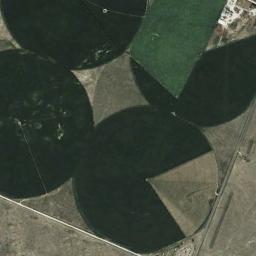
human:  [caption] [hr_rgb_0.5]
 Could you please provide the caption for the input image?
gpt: Several neatly arranged green, Khaki mixed circular farmlands with irregular circles .

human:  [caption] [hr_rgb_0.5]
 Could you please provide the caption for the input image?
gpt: Some green circle farmland are in the bare land .

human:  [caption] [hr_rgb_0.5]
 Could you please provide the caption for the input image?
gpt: Two dark green circular farmlands and a two dark green fan-shaped farmlands are on the ground .

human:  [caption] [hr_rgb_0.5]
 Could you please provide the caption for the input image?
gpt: There is no circular field in the lower right corner .

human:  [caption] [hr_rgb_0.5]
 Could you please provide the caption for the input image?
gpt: There are four circular farmlands of the same size next to each other .